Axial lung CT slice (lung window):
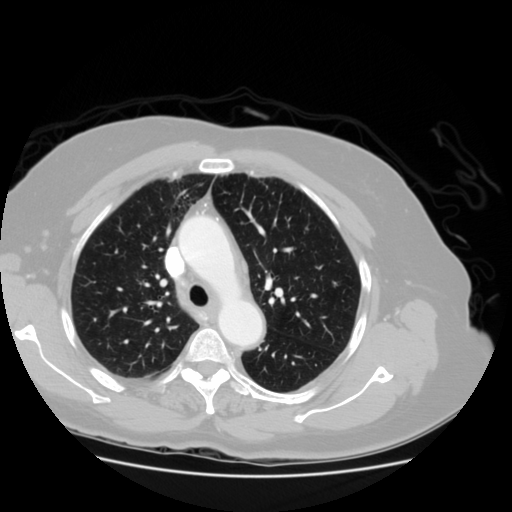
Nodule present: no